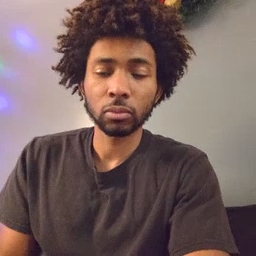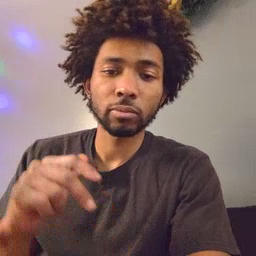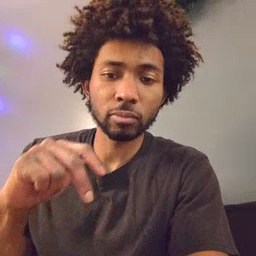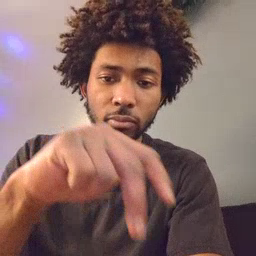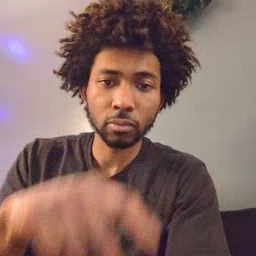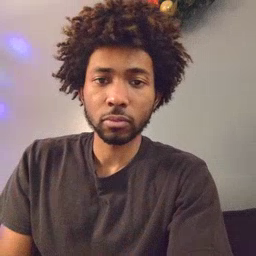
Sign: ride